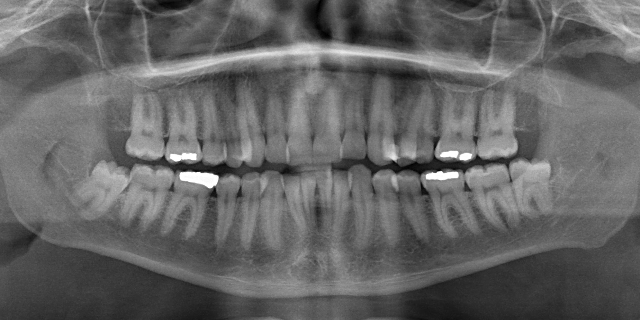
adult